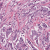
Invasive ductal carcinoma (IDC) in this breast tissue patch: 1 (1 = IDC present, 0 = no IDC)